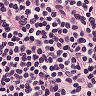
Metastatic tissue present: no